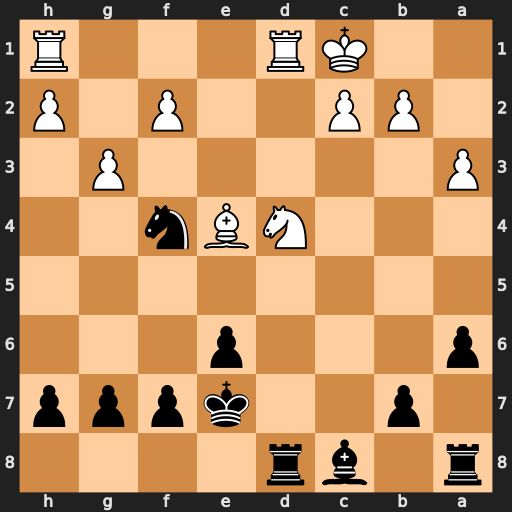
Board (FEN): r1br4/1p2kppp/p3p3/8/3NBn2/P5P1/1PP2P1P/2KR3R
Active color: b
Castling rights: -
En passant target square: -
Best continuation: Rxd4 Rxd4 Ne2+ Kd2 Nxd4